Question: I am using DownloadManager to download a xml file from a URL. It works fine but I have two questions:
1.) How can I show a message about the download in the closed notification bar? I can show a message when I open the bar like shown in this snapshot:
2.) How can I programmatically remove tis notification?
My code for the DownloadManager:
'''
//Download XML file from URL
DownloadManager.Request request = new DownloadManager.Request(Uri.parse(URL));
request.setTitle("Download von "+Name+".xml");
request.setDescription("Download von "+Name+".xml");
// in order for this if to run, you must use the android 3.2 to compile your app
if (Build.VERSION.SDK_INT >= Build.VERSION_CODES.HONEYCOMB) {
request.allowScanningByMediaScanner();
request.setNotificationVisibility(DownloadManager.Request.VISIBILITY_VISIBLE_NOTIFY_COMPLETED);
}
request.setDestinationInExternalPublicDir(FileSeperator+"XML"+FileSeperator, Name + FileExtension);
// get download service and enqueue file
DownloadManager manager = (DownloadManager) getSystemService(Context.DOWNLOAD_SERVICE);
manager.enqueue(request);
'''
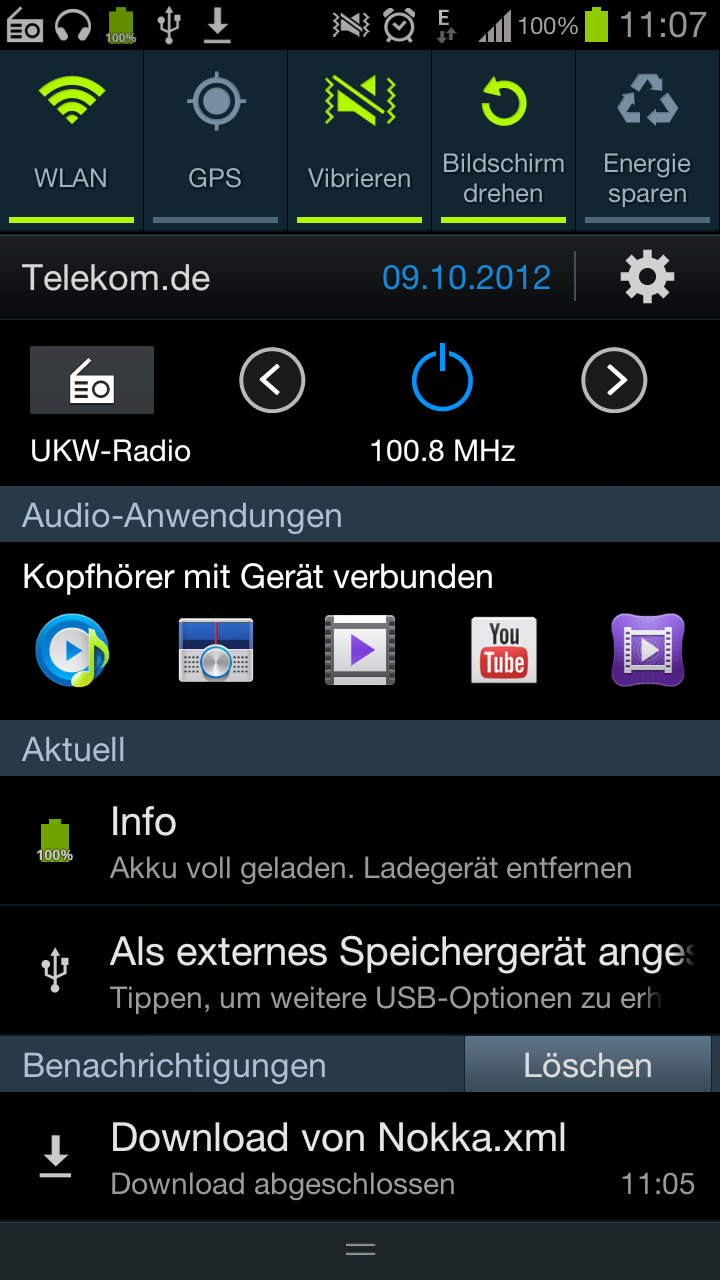
Answer: <URL>.